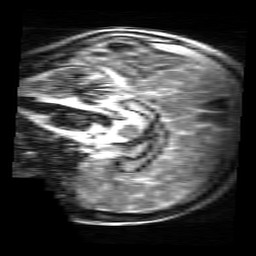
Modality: MP2RAGE
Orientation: sagittal
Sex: male
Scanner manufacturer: siemens
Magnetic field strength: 3 T
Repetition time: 5 s
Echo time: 0.00368 s